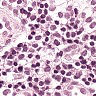
Metastatic tissue present: no